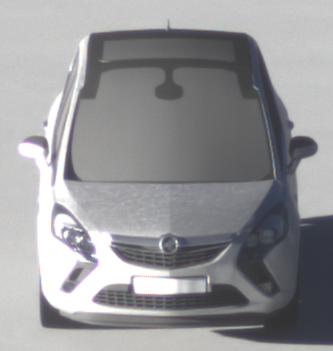
Make: Opel
Model: Zafira Tourer 1.8
Detailed model: Zafira (C) Tourer
Model produced from: 2012/01
Model produced until: 2015/06
Doors: 5
Color: white
Road condition: dry road
Daytime: sunrise or sunset
Contrast: high contrast